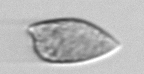
Label: Prorocentrum_dentatum